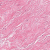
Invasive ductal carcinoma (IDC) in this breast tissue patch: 0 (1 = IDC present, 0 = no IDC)